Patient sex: F
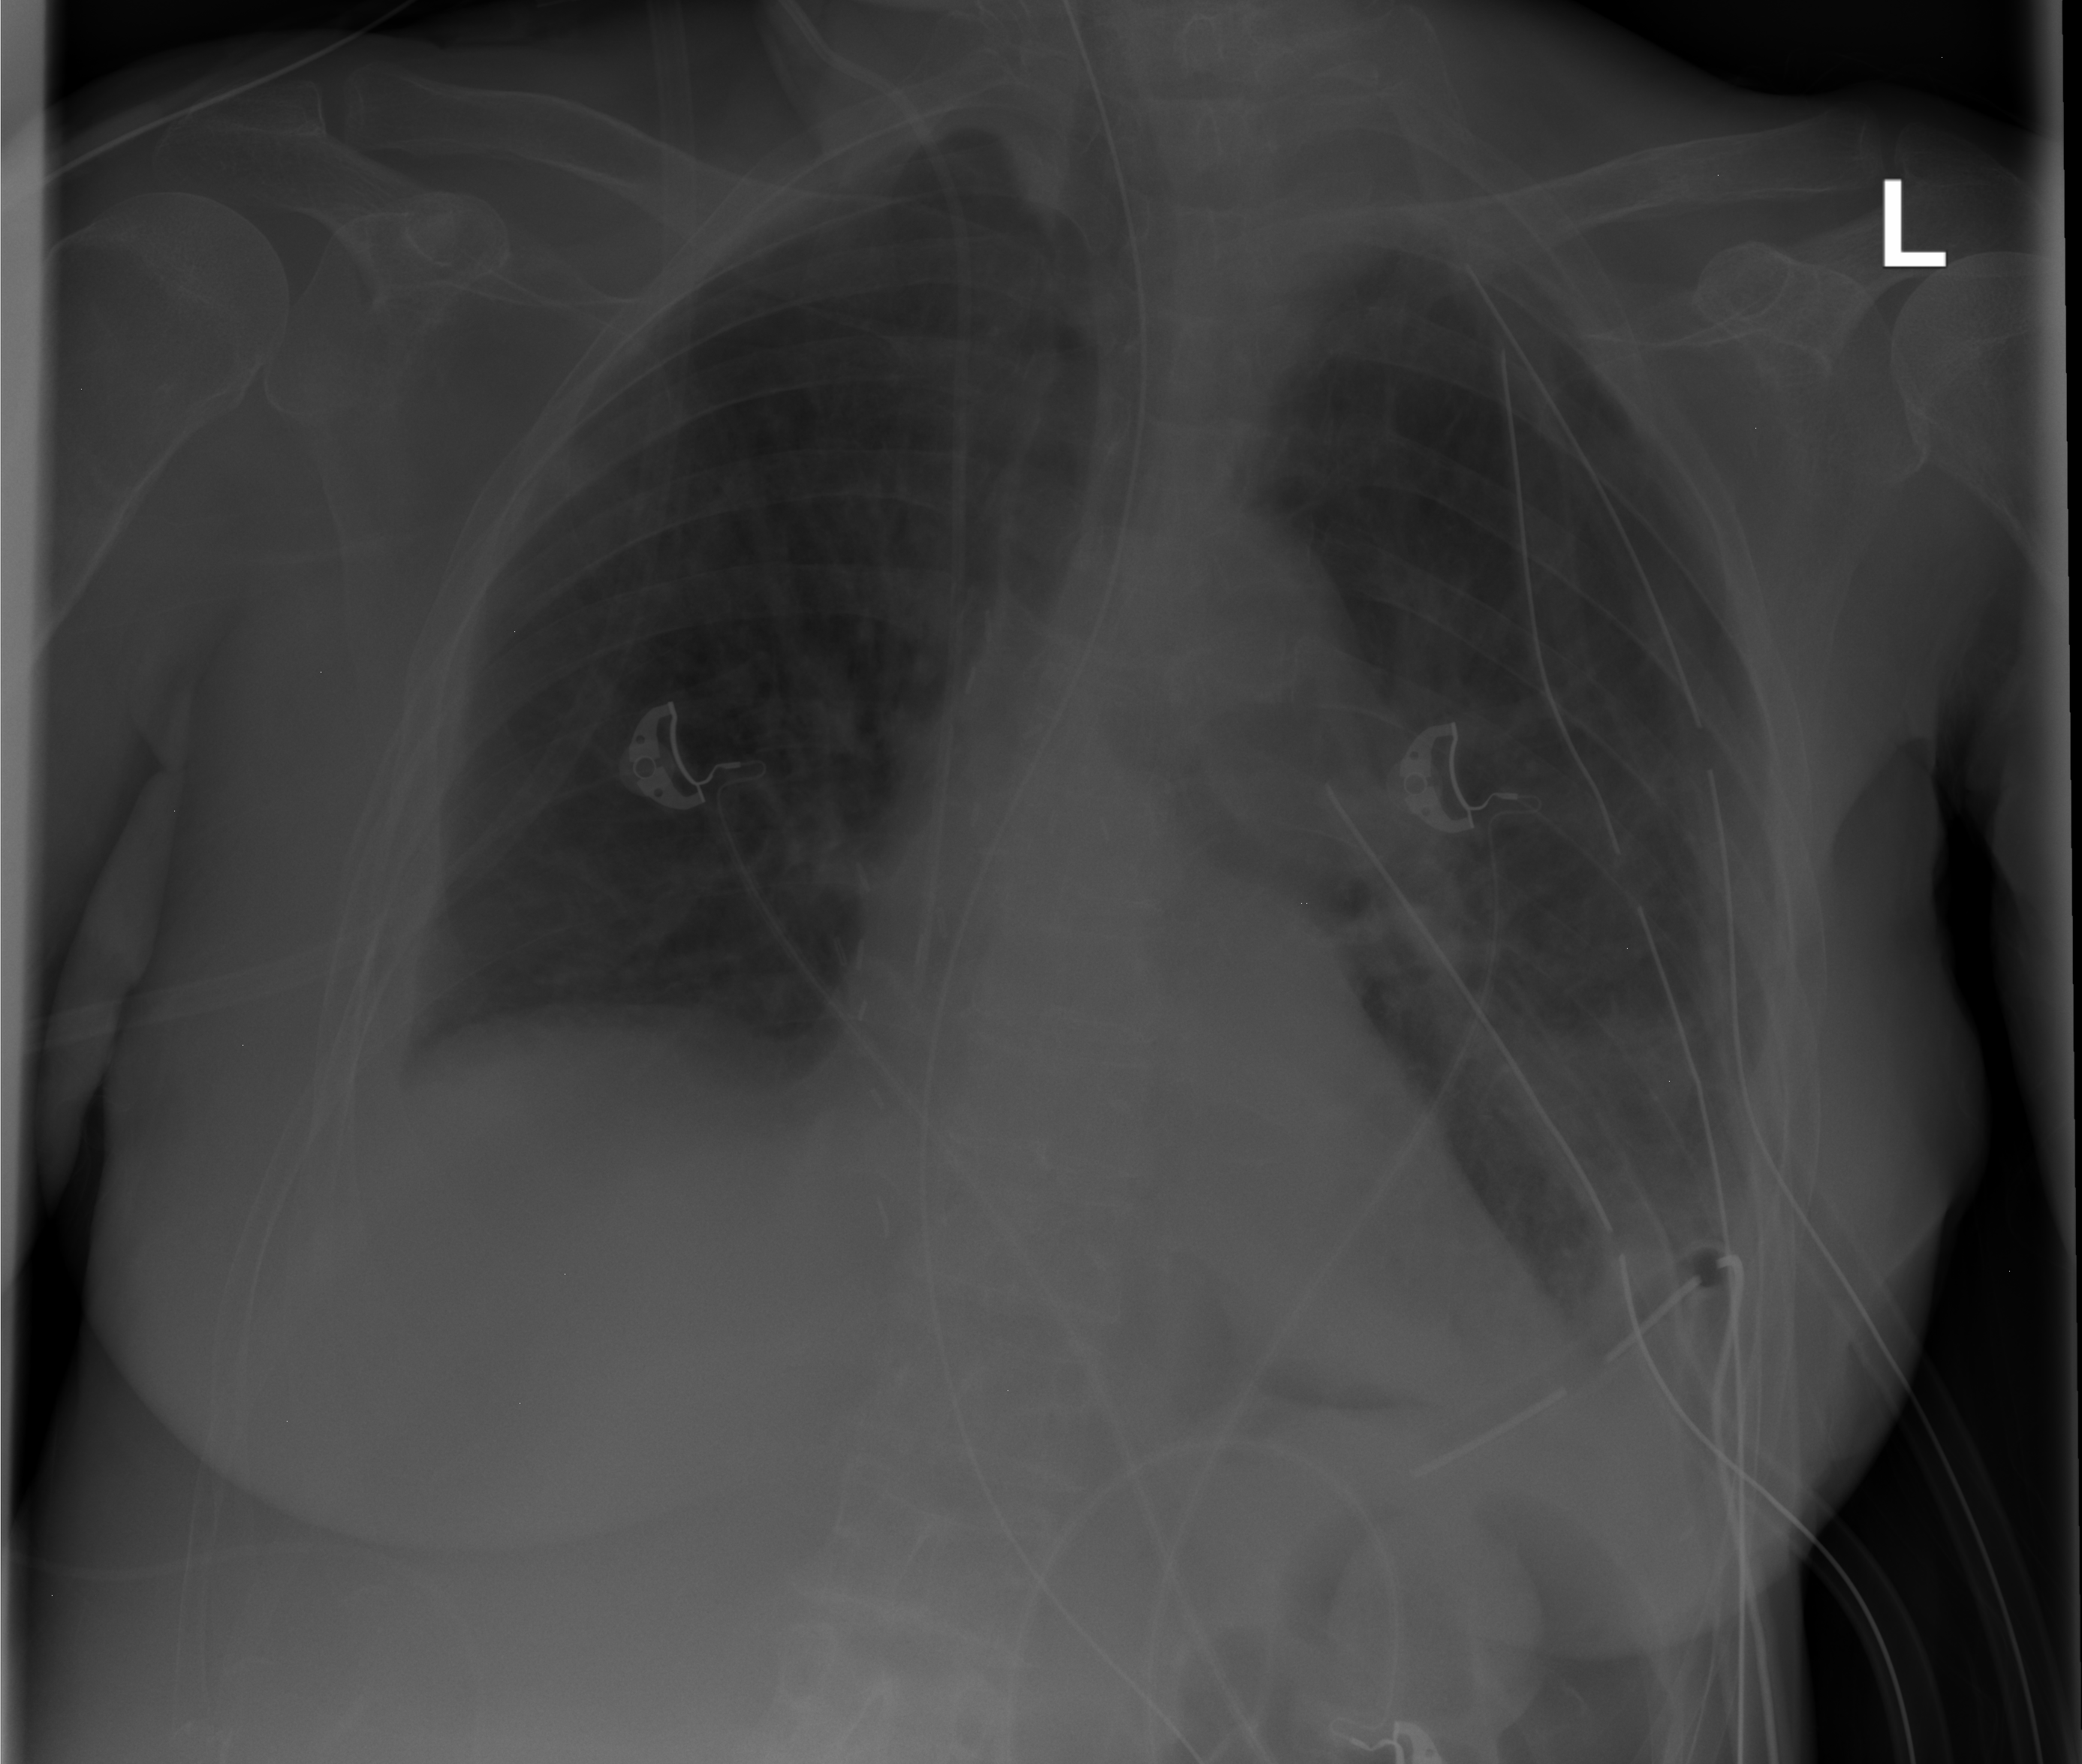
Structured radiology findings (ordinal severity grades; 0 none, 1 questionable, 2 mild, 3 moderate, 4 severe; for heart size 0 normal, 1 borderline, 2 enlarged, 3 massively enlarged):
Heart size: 0
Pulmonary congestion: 0
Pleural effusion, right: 1
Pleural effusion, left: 2
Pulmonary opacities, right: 0
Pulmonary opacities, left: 2
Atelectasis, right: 2
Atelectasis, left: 2